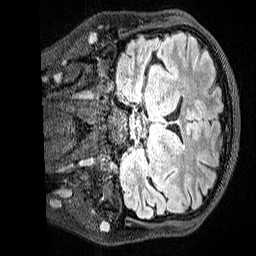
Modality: FLAIR
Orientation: coronal
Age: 21
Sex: female
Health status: healthy
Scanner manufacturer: siemens
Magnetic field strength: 3 T
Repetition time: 5 s
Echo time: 0.388 s